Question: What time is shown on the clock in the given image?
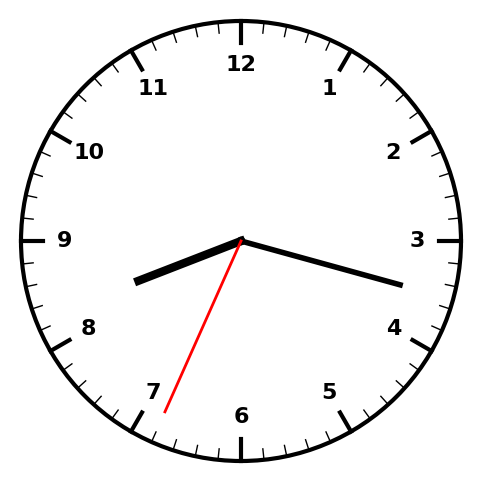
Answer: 08:17:34